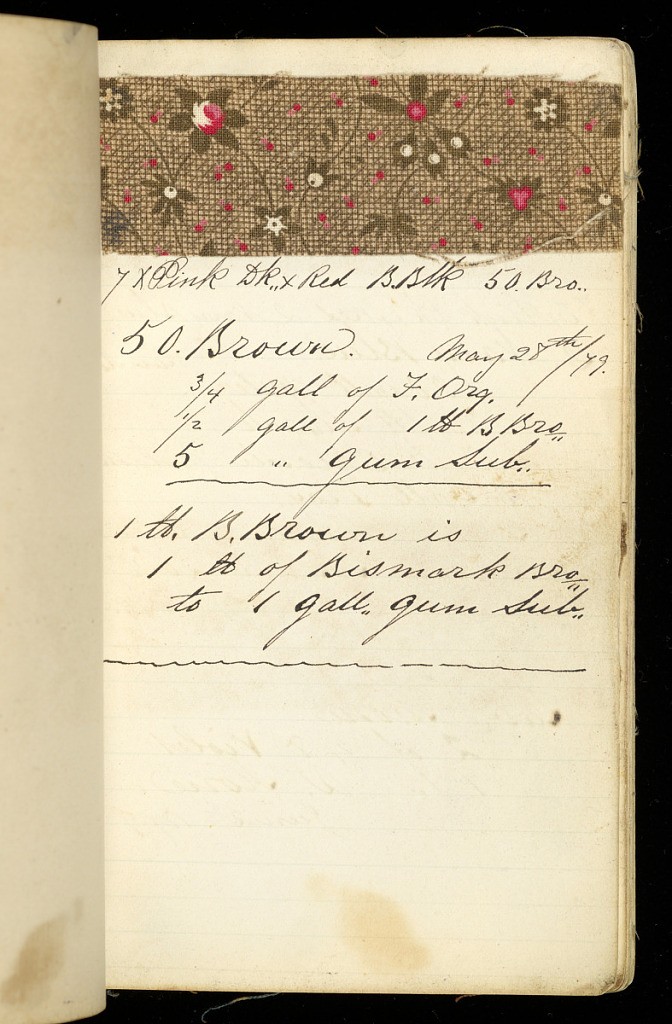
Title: Printer's sample book
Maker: Old Pacific Print Works, Lawrence, MA, USA
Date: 1879–80
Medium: leather, paper, cotton
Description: Small notebook with handwritten formulas for dyestuffs to used for printed textiles. Contains 96 samples of textiles in various designs, mostly small motifs.